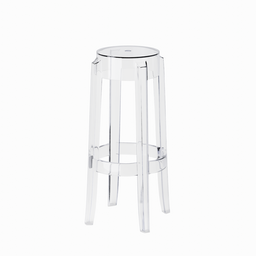
Label: furniture